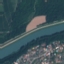
Land use / land cover class: River